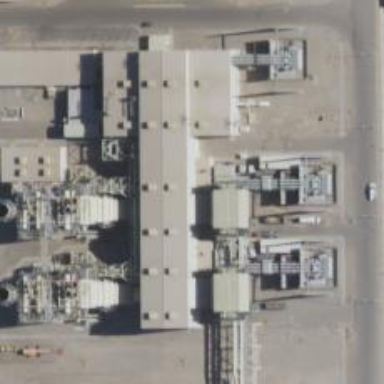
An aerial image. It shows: Gas turbine generator.